Field crop: maize
Growth stage: 2
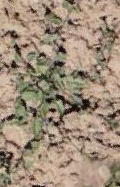
Species: convolvulus